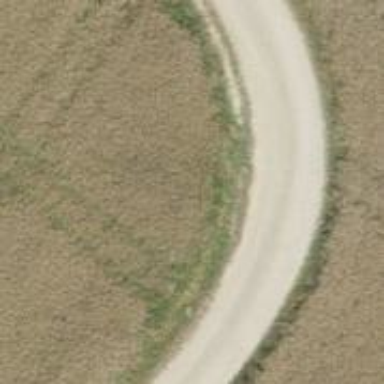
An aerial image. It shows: Unpaved track with grade2 tracktype.